Question: I am experiencing a problem imposing the correct width for a certain div. My code is the following:
'''
<nav>
<ul>
<div class="flt-sec">
<a href="index.html" class='left'>home</a>
<section>
<p> Our offers are the best on the city !! Check out our amazing activities !!! </p>
</section>
</div>
<div class="flt-sec">
<a href="_web/playa.html" >La Playa !</a>
<section class='inv'>
<p> One of the best in the world, if not the best, garanty !!! </p>
</section>
</div>
<div class="flt-sec">
<a href="_web/ciudad.html" >La Ciudad !</a>
<section>
<p> Feel what your granpa felt in his youth, back to the fifties baby !! </p>
</section>
</div>
<div class="flt-sec">
<a href="_web/excursion.html" >La Excursion !</a>
<section class='inv'>
<p> I thought pirate of the carabbean was all a hollywood set up. No ! We got it all wrong !! </p>
</section>
</div>
</ul>
</nav>
'''
And the CSS is the following:
'''
.flt-sec
{
width:25%;
float:left;
}
nav
{
width:100%;
}
nav a:link
{
width:100%;
}
section
{
width:100%;
}
'''
But even with this I am getting a 'nav:a' tag overflowing at the end of the 'div' container, as follows:

The other 'div' sections seem to be OK and behaving the way they should (the 'nav:a' and the sub-section are both respecting the div container width)
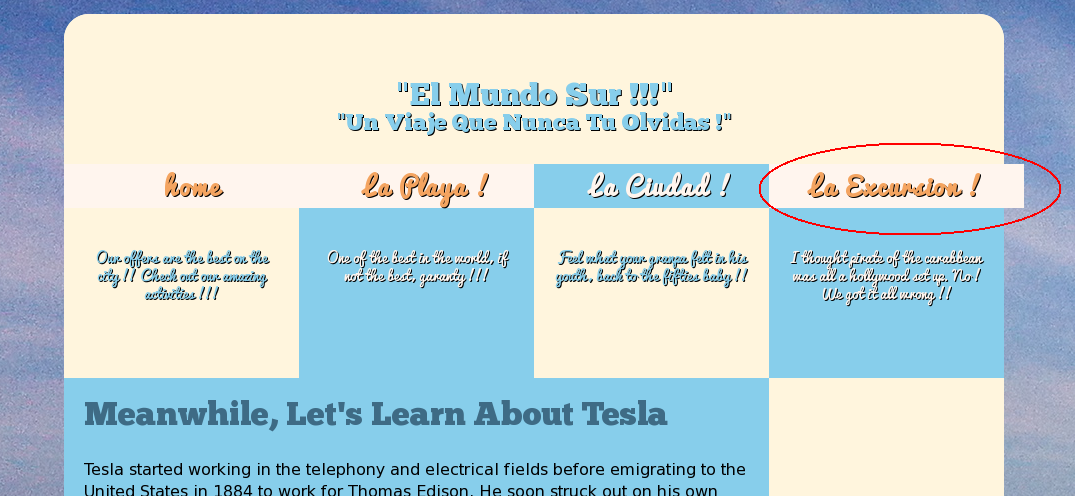
Answer: You have width 25% per nav link but yet you appear to have set padding too. This padding will cause these links to exceed their combined width of 100%